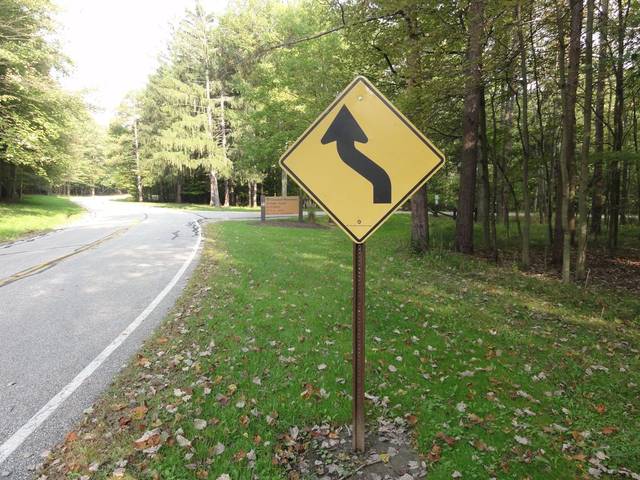
Region: United States
Coordinates: 41.298, -81.602